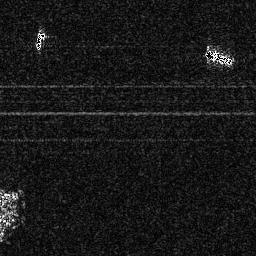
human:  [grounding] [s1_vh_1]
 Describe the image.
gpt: In the satellite image, there is  <ref>1 medium ship </ref> <box>[[79, 17, 90, 26, 0]]</box> located at top right.